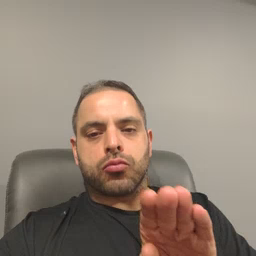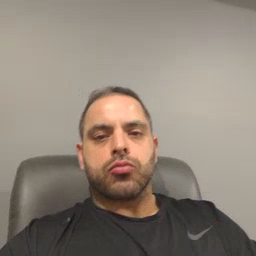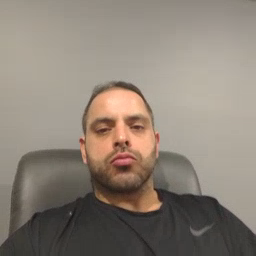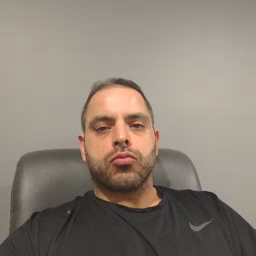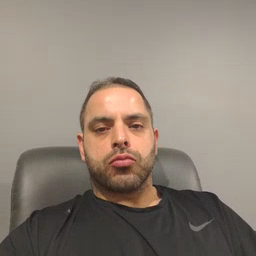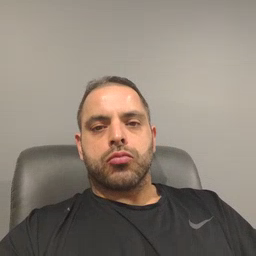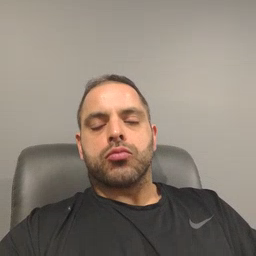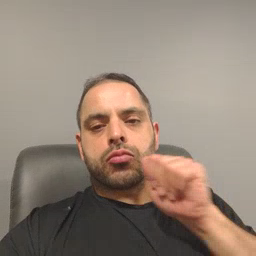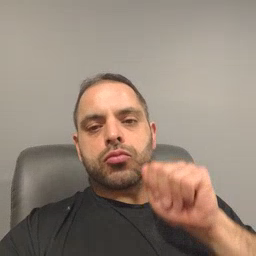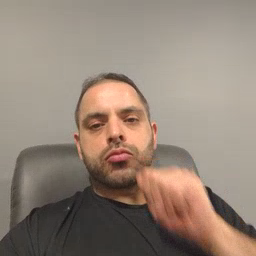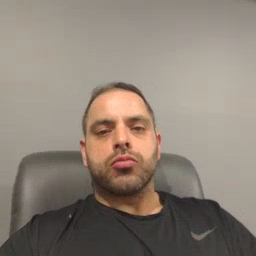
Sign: aunt